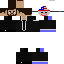
A male human skin with dark skin, wearing brown long hair dressed in a black suit and black pants, featuring a closed mouth.